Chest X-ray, AP view. Patient: 73 years old, sex F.
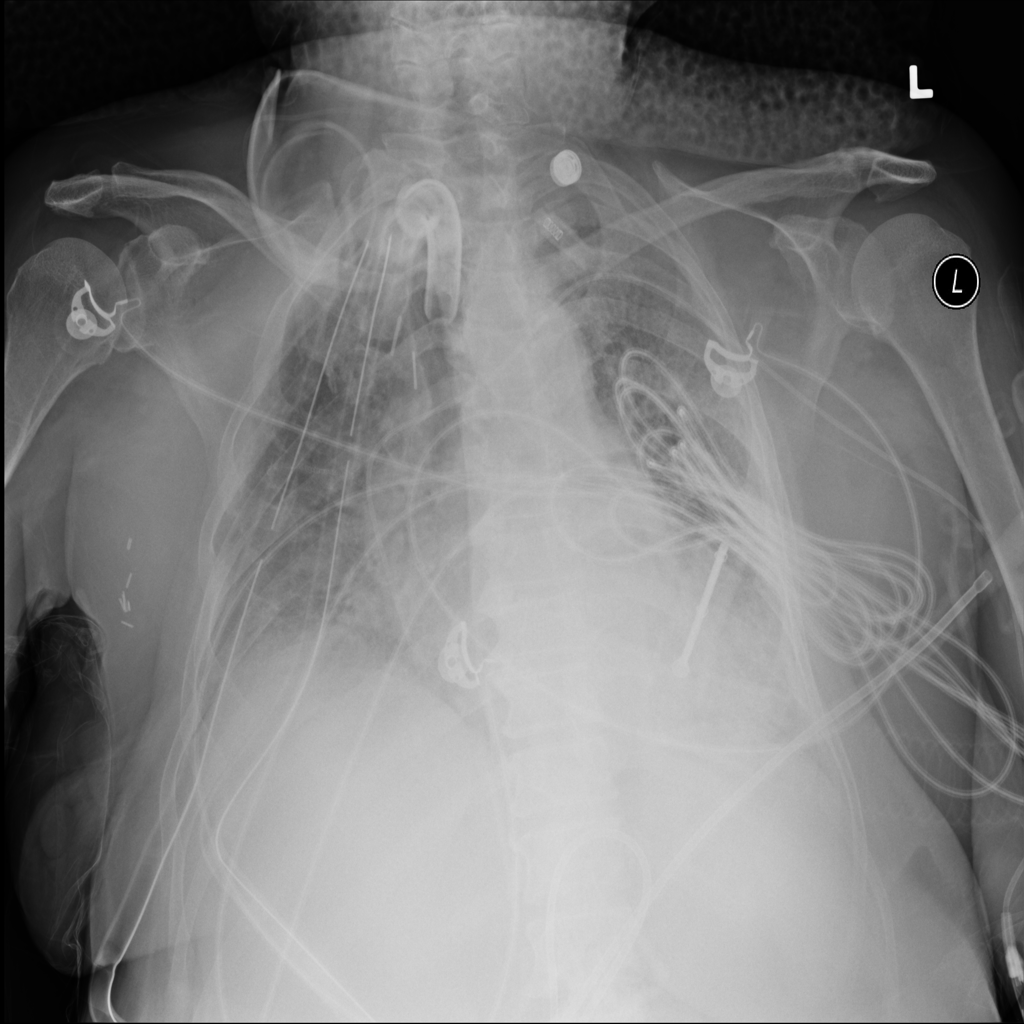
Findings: No Finding